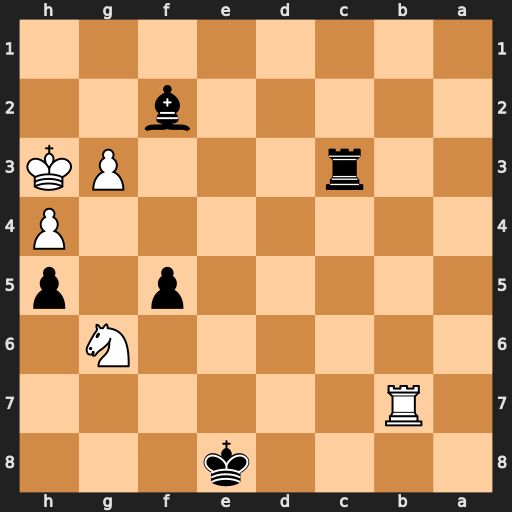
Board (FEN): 4k3/1R6/6N1/5p1p/7P/2r3PK/5b2/8
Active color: b
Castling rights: -
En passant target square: -
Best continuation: Rxg3+ Kh2 Rxg6